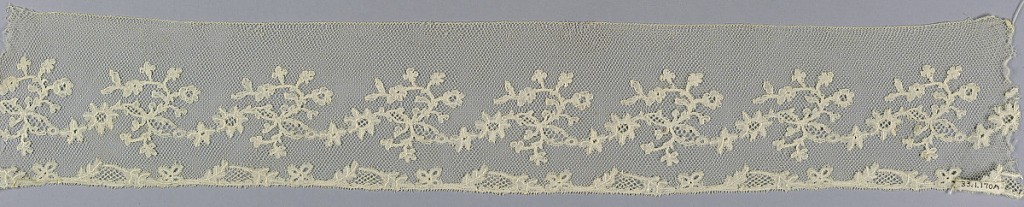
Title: Edge
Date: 19th century
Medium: linen Technique: bobbin lace made in Lille style with heavy outlining thread
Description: Straight edge lace band with a continuous design of a delicate floral vine pattern in the center. Small scrolls and flower heads run along bottom edge.